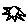
Label: sun